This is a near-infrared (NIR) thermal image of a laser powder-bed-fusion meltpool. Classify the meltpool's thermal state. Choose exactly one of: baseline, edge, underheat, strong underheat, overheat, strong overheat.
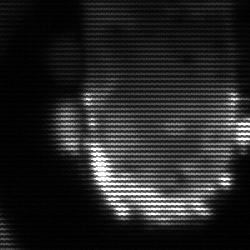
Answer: baseline